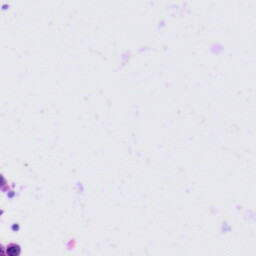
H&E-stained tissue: Tonsil